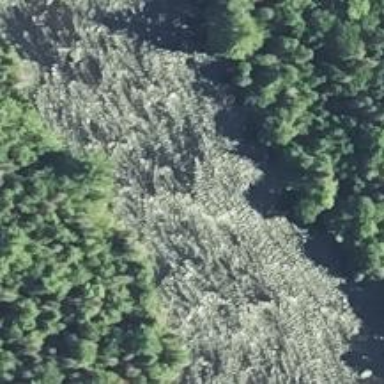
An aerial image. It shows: Scene featuring rapids in waterway.